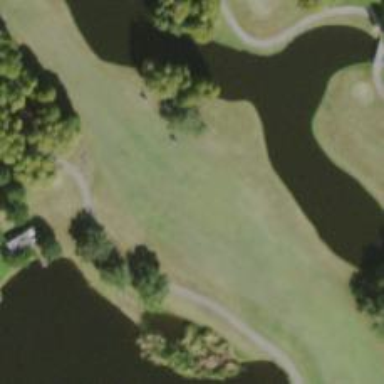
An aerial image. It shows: View of golf hole.